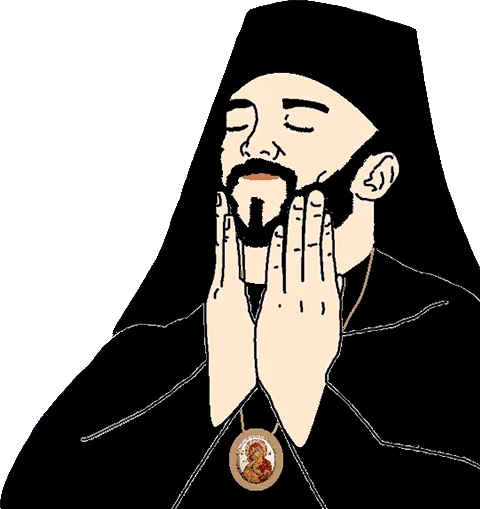
Label: 5_Feels_Good